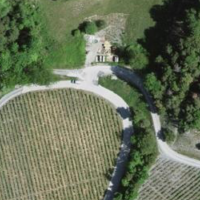
EUNIS habitat code: 43
Species observed at this site:
Garrulus glandarius